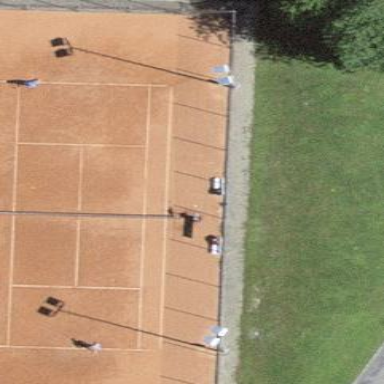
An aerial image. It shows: Tennis court on the leisure land pitch.